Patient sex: M
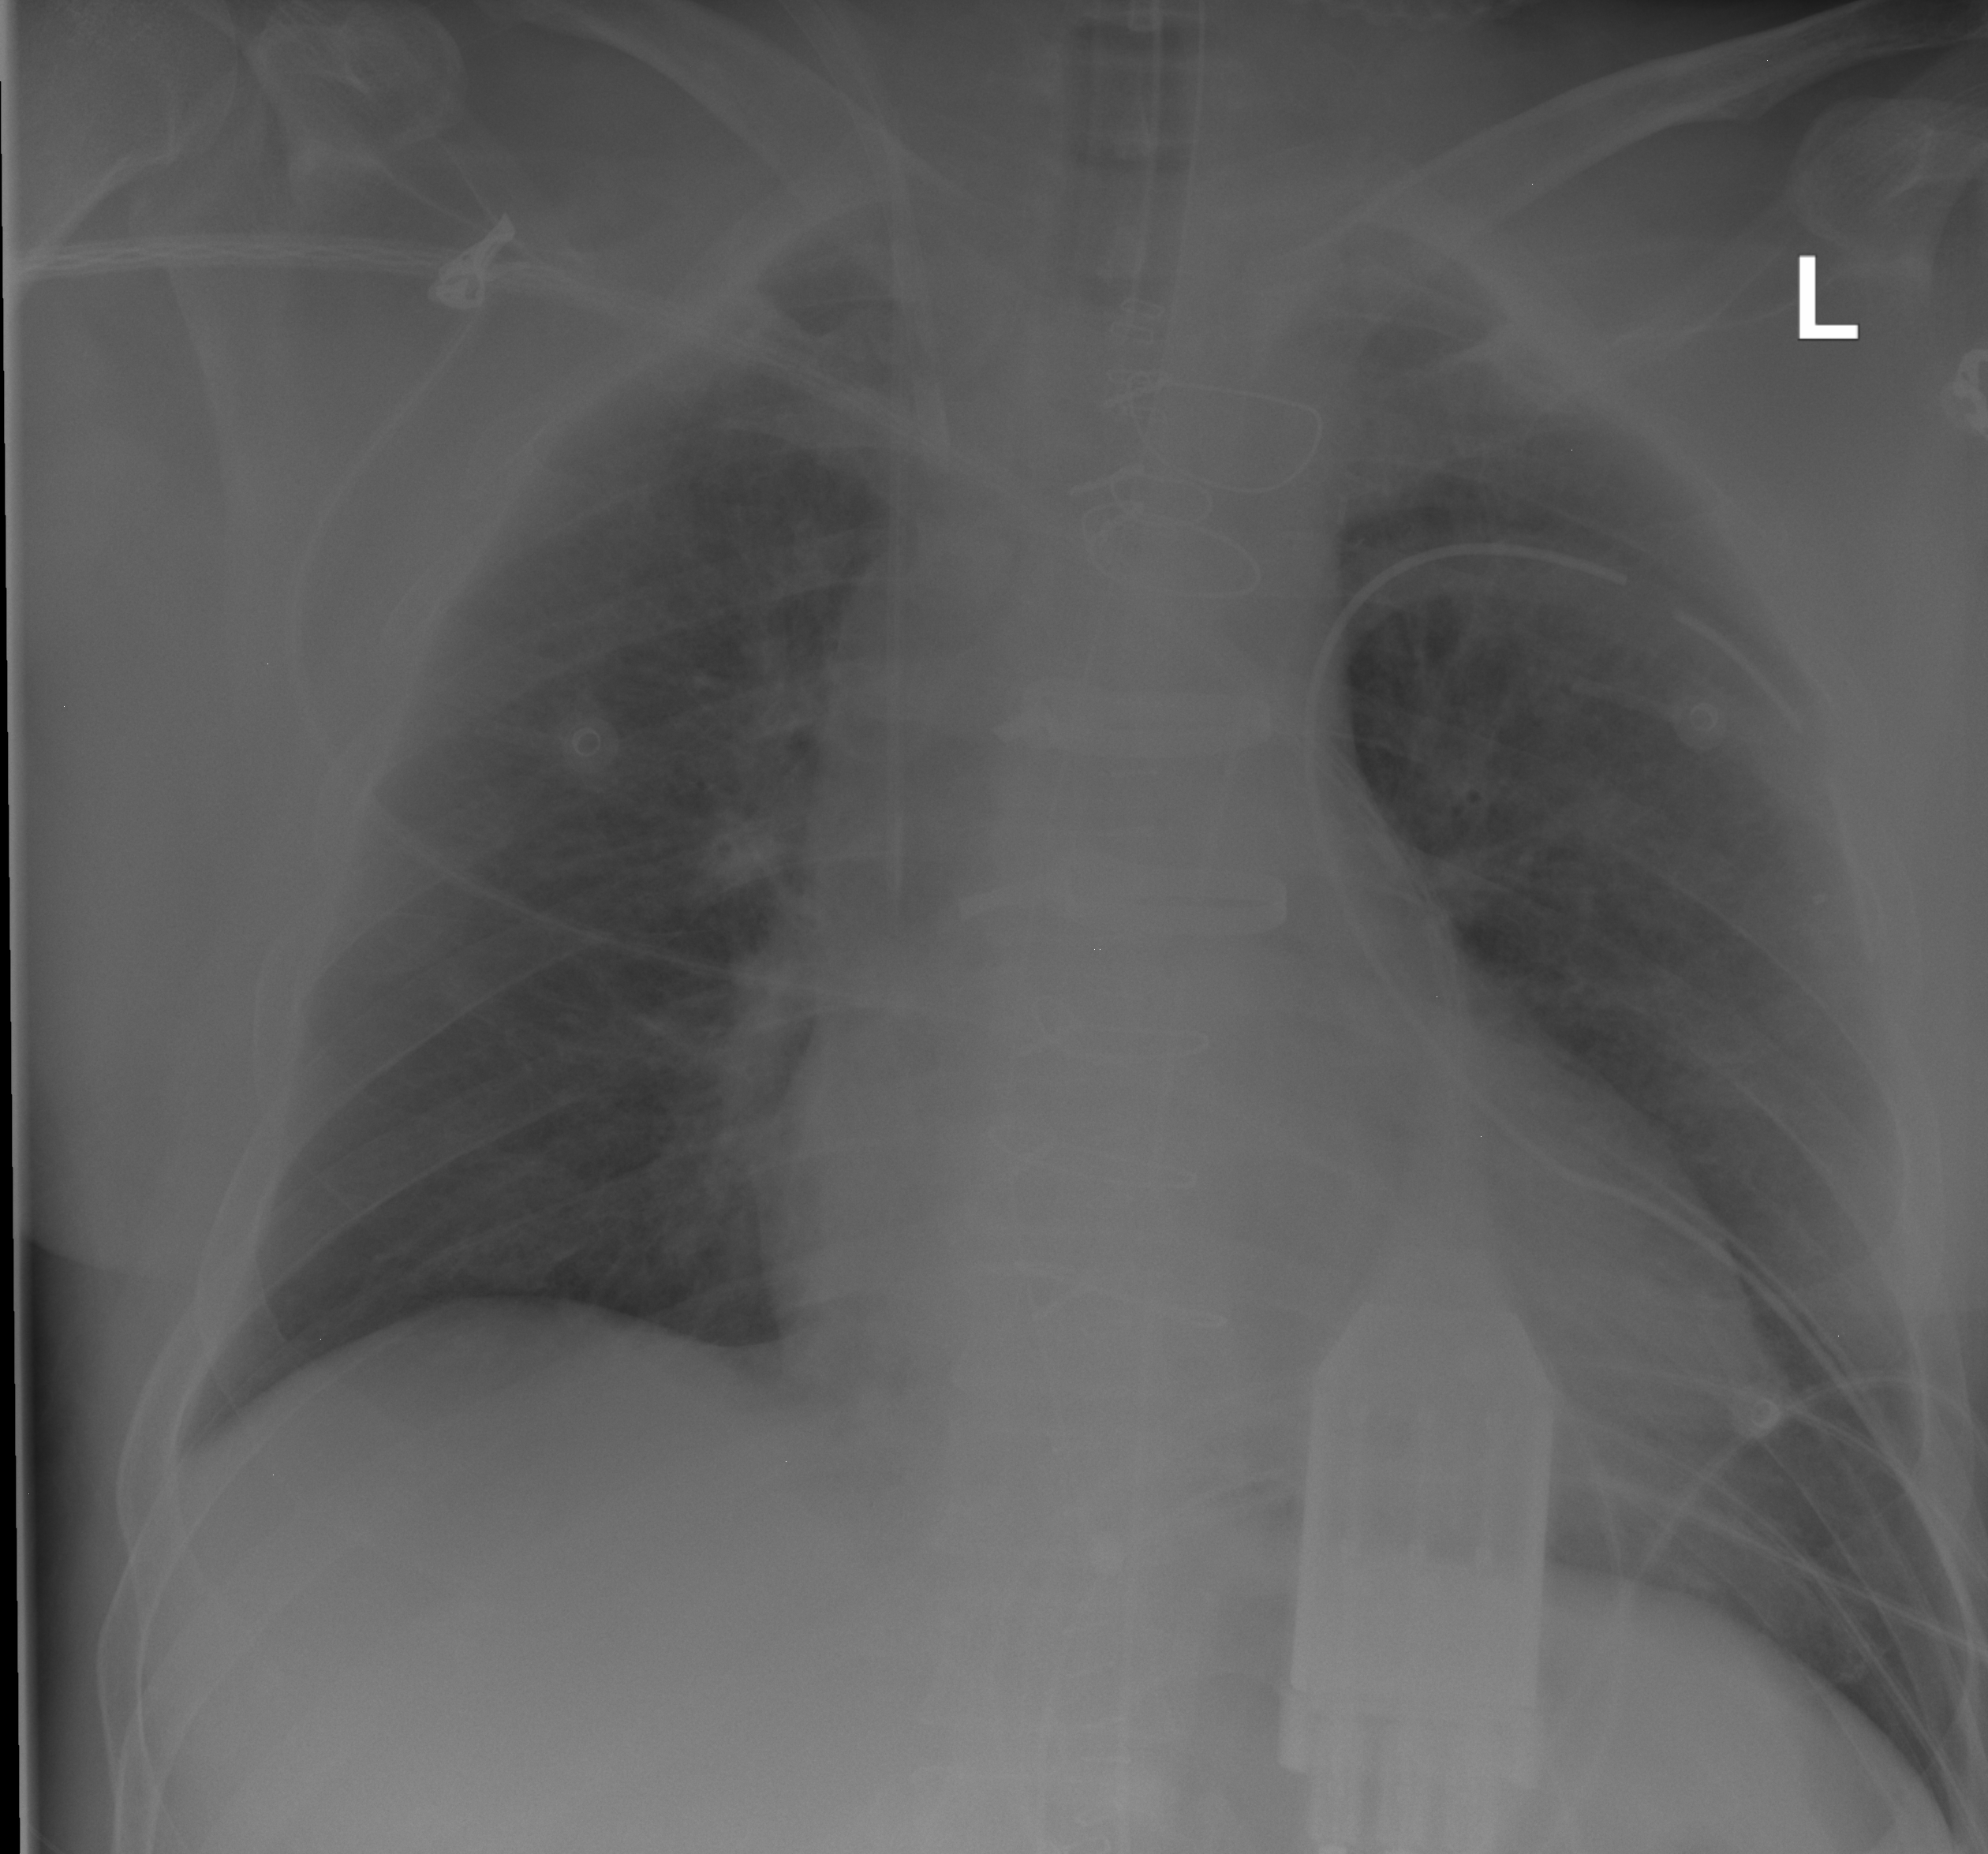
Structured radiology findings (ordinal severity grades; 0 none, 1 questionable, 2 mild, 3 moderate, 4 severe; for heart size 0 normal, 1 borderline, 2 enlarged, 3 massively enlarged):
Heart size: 0
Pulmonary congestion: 2
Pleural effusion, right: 0
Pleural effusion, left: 0
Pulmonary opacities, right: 0
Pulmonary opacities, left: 0
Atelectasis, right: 0
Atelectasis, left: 0